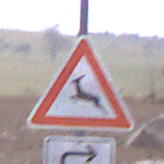
Verkehrszeichen: WildwechselRechts
Zusatzzeichen unten: RichtungsangabeDurchPfeile5
Umgebung: Outdoor, Nature
Tageszeit: Midday
Wetter: Overcast
Licht: Natural
Jahreszeit: Autumn
Kontrast: LowContrast